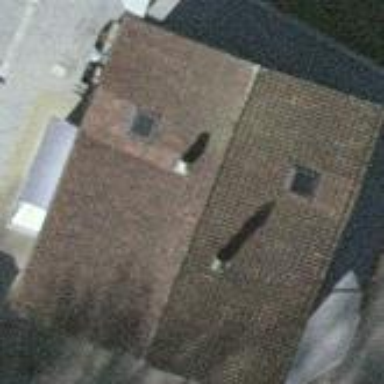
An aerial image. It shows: Gabled building.